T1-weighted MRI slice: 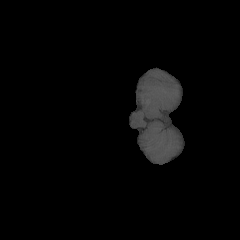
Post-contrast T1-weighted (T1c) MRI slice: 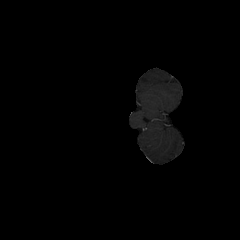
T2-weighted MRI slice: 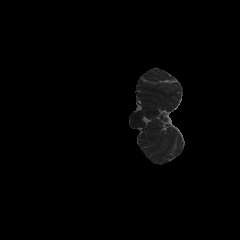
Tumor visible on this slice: no